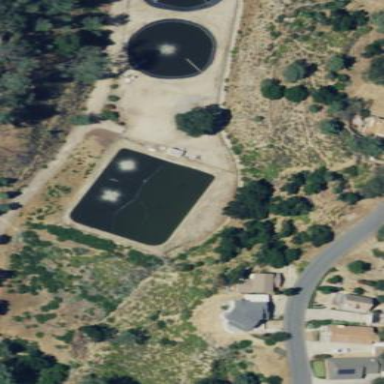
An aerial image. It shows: Water works facility.